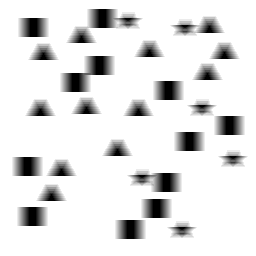
Squares: 12
Triangles: 12
Stars: 6
Total shapes: 30